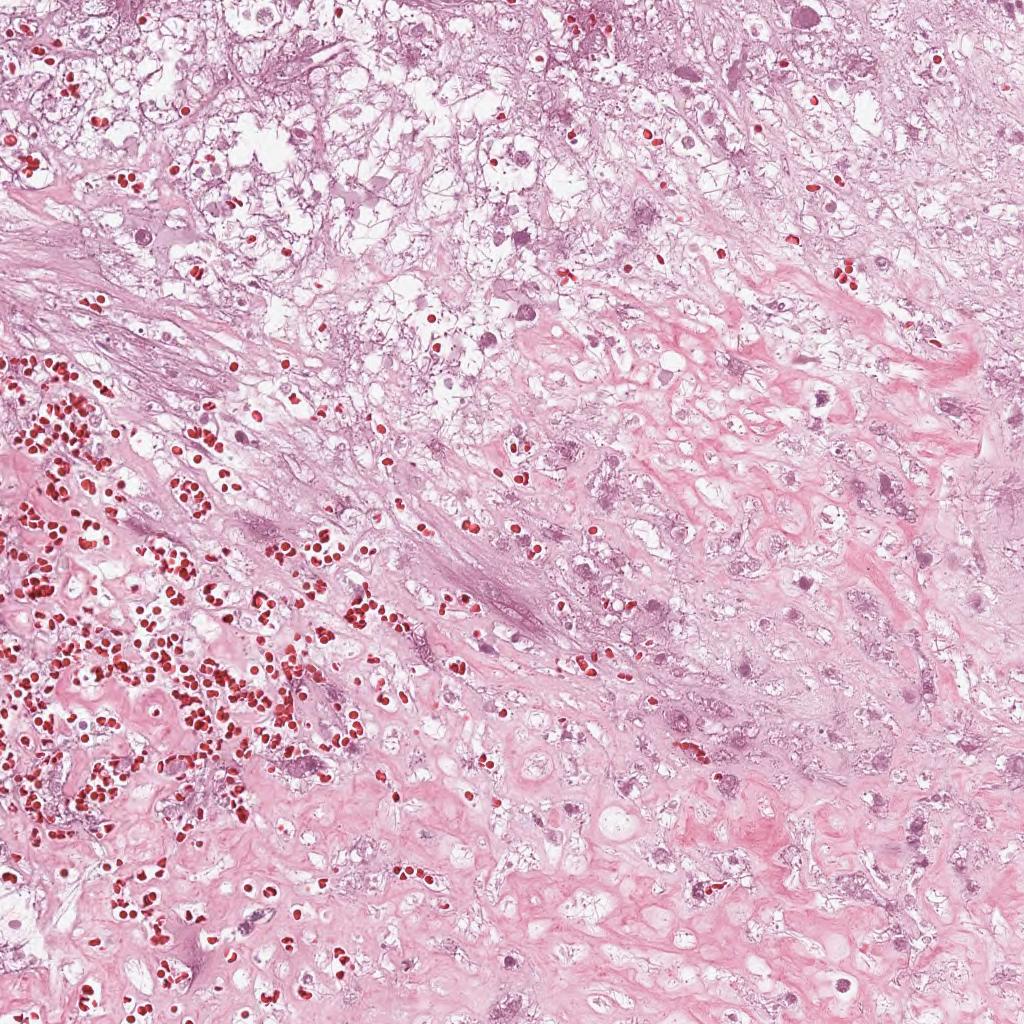
Label: Non-Viable-Tumor